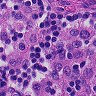
Metastatic tissue present: yes